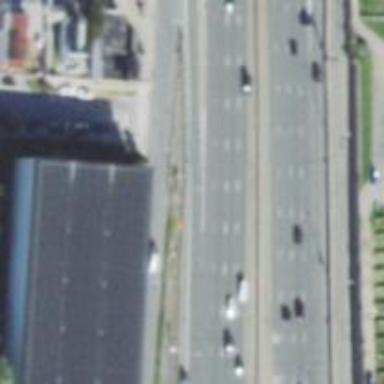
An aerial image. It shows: Asphalt motorway link.